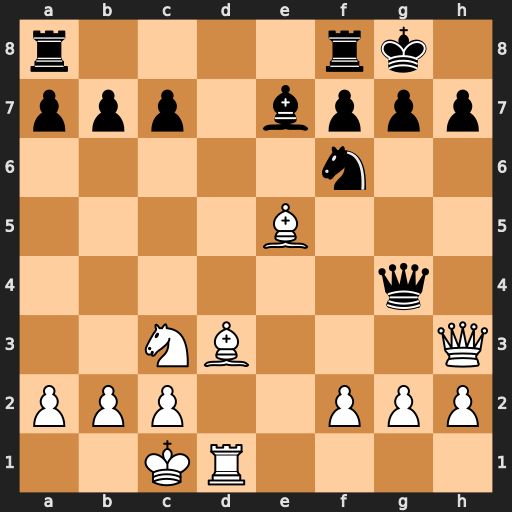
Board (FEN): r4rk1/ppp1bppp/5n2/4B3/6q1/2NB3Q/PPP2PPP/2KR4
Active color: w
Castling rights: -
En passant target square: -
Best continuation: Nd5 Qxh3 Nxe7+ Kh8 gxh3